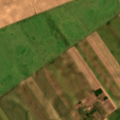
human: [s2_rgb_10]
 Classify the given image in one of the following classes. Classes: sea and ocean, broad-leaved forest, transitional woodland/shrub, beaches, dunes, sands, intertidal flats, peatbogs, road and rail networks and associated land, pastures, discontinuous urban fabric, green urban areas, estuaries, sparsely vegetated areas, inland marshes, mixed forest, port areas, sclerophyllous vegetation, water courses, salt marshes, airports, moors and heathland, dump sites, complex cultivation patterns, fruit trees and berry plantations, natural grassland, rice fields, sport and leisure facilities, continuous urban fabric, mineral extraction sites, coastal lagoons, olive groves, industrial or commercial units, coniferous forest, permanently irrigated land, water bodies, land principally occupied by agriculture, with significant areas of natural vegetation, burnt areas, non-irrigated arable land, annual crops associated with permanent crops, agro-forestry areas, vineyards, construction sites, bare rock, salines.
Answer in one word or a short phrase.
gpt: non-irrigated arable land